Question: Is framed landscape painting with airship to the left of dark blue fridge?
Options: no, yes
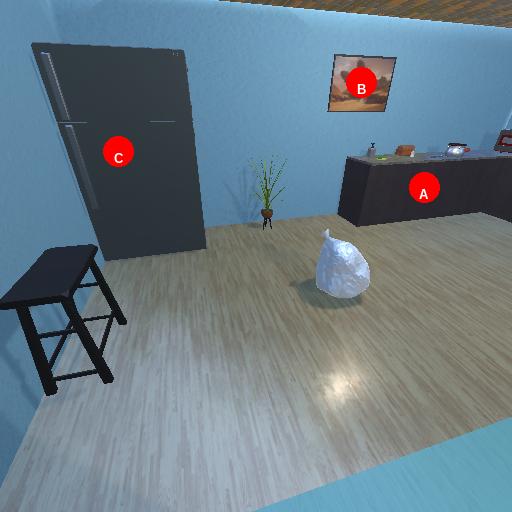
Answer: no